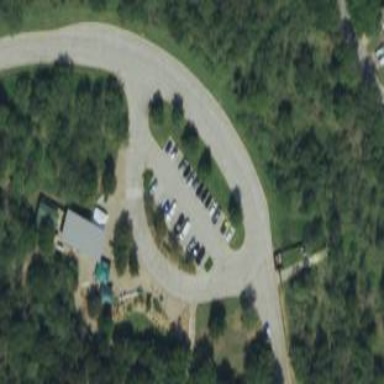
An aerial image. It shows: Parking area.